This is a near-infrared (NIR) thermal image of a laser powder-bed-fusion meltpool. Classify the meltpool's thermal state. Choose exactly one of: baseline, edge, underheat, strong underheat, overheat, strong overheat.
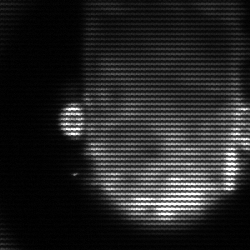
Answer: baseline